Question: I have a header/title bar that isn't resizing the way I want it to. It contains a page title (which could be anything, of any length) and I don't want the text to wrap. So let's say I have a title bar for a page called "Approve a Room Request":
'''
<div id="wrapper">
<span id="name">Approve a Room Request</span>
<span id="edit">Edit</span>
<span id="delete">Delete</span>
</div>
'''
- - - - -
Below: The first image is ideal. The second image shows that "edit" and "delete" don't have a fixed width. The third image shows that if the container is resized too small, "name"'s overflow gets thrown out (and doesn't wrap).

So far, the solutions I've come up with have bumped "edit" and "delete" to a second line, or made the "name" text disappear entirely when it was forced to wrap. Anyone know if this is possible to pull off? Thanks for reading!
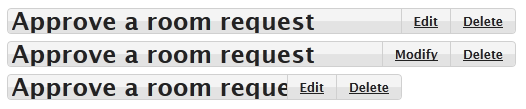
Answer: I think you'll have to wrap the Edit/Delete/etc. controls in their own element, and absolutely position that:
- <URL>
Alternatively, you can reverse the order of the title and controls, and float the controls:
- <URL>
Either way, 'white-space: nowrap' applied to '#name' seems to sort out the undesired wrapping.
I've only tested this in Chrome 16, but in theory, <URL>.